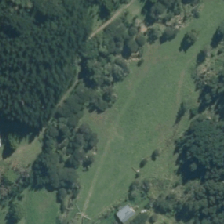
Land cover: high_producing_grassland